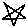
Label: star